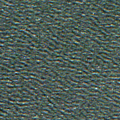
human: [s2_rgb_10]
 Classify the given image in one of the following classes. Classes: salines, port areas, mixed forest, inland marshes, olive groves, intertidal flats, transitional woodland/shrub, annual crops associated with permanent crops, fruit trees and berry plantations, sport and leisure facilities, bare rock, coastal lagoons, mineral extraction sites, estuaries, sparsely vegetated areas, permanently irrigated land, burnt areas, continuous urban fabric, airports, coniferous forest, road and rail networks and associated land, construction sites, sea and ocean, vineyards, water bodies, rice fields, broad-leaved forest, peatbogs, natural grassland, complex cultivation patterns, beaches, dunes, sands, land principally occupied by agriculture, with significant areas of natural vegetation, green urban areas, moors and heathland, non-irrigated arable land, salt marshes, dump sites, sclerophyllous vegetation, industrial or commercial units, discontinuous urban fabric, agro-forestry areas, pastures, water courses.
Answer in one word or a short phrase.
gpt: sea and ocean